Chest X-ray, AP view. Patient: 56 years old, sex M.
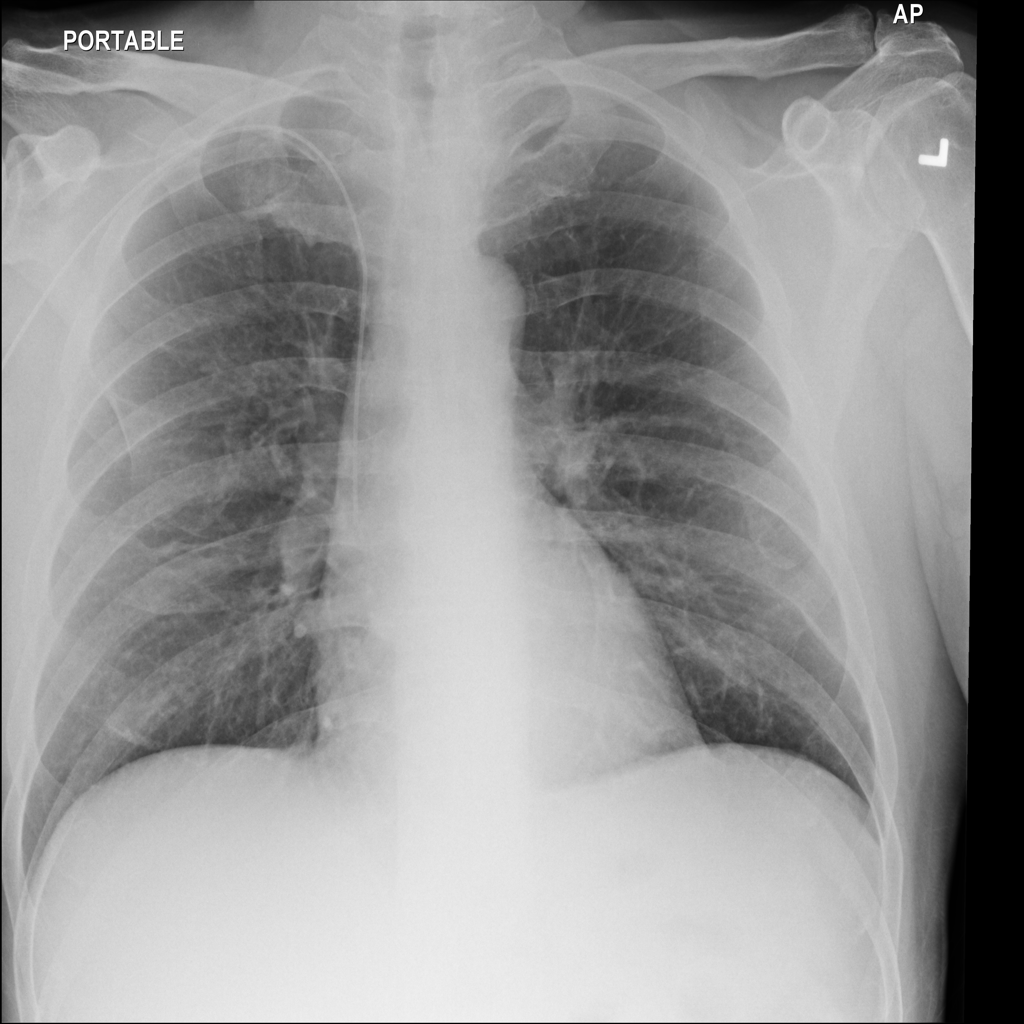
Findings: No Finding